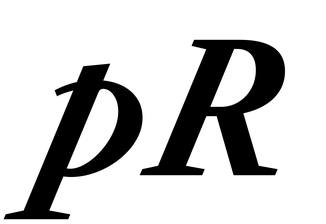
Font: LibreCaslonText-Italic_Bold_Italic